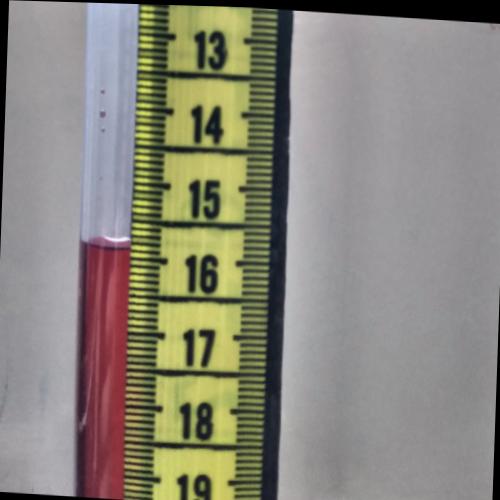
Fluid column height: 15.9 cm